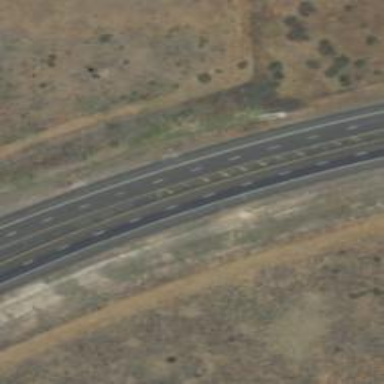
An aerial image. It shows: Expressway with asphalt surface classified as trunk highway.